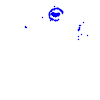
Particle: electron